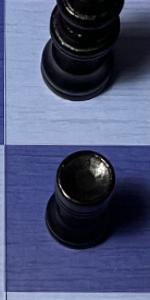
Label: Rook_Black